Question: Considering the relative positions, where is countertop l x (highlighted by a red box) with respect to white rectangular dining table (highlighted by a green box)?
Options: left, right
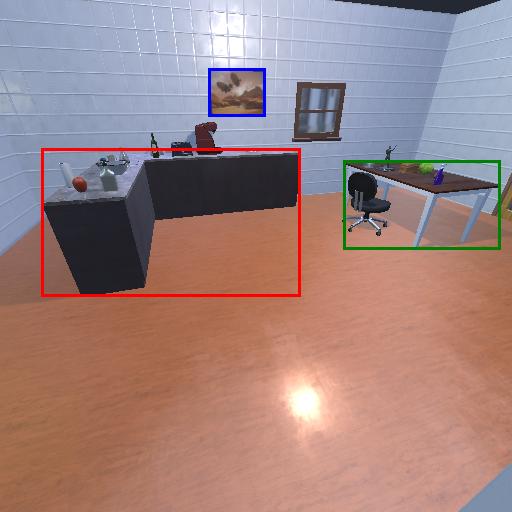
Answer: left